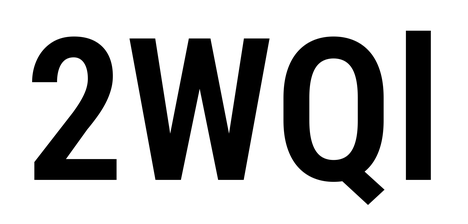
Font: Roboto_Condensed_SemiBold